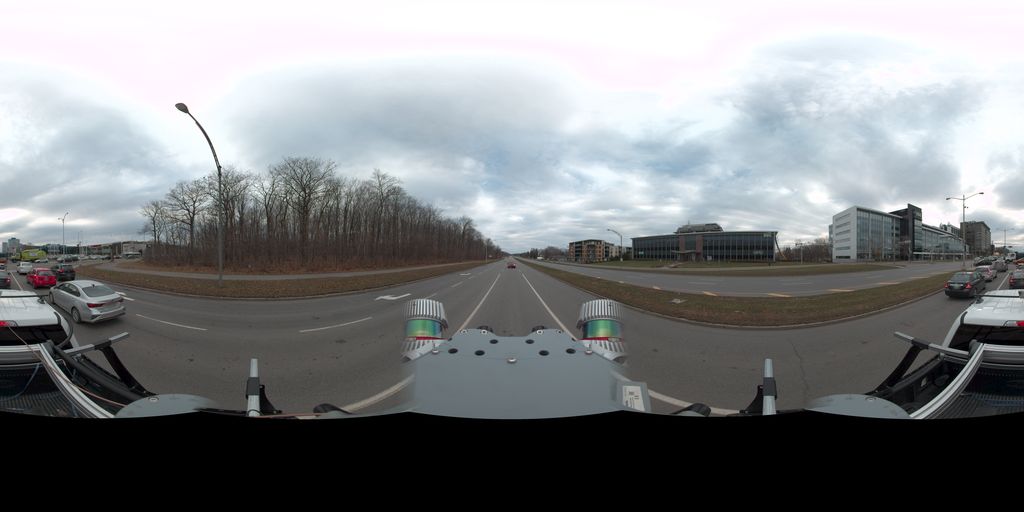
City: quebec_city